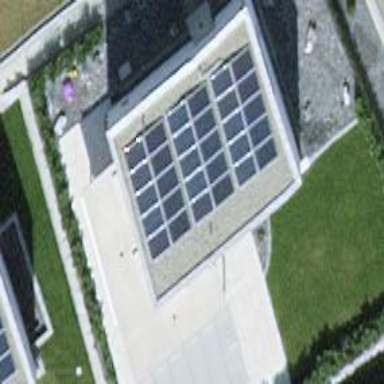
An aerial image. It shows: Solar photovoltaic panel generating electricity through small installation.